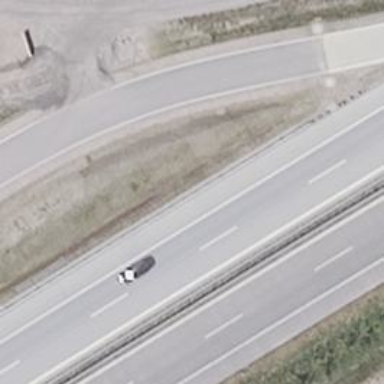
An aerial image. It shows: Asphalt motorway.